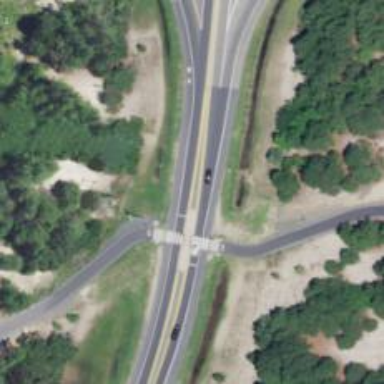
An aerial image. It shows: Marked crossing on cycleway road.